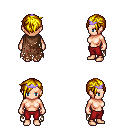
a pixel art fantasy rpg character, female body template, human, light skin, brown tattered cape, red pants, blonde pixie cut hairstyle, purple tiara, four views (front, back, left, right), 2x2 character sprite sheet, small pixel art, hard edges, no anti-aliasing